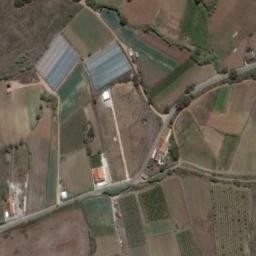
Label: rectangular_farmland